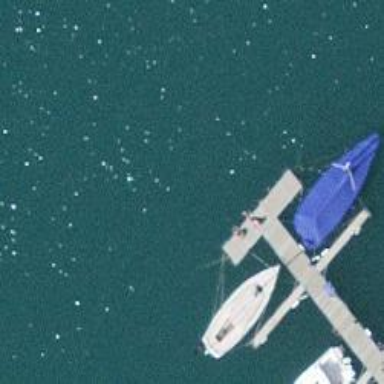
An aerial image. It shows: Man-made pier.